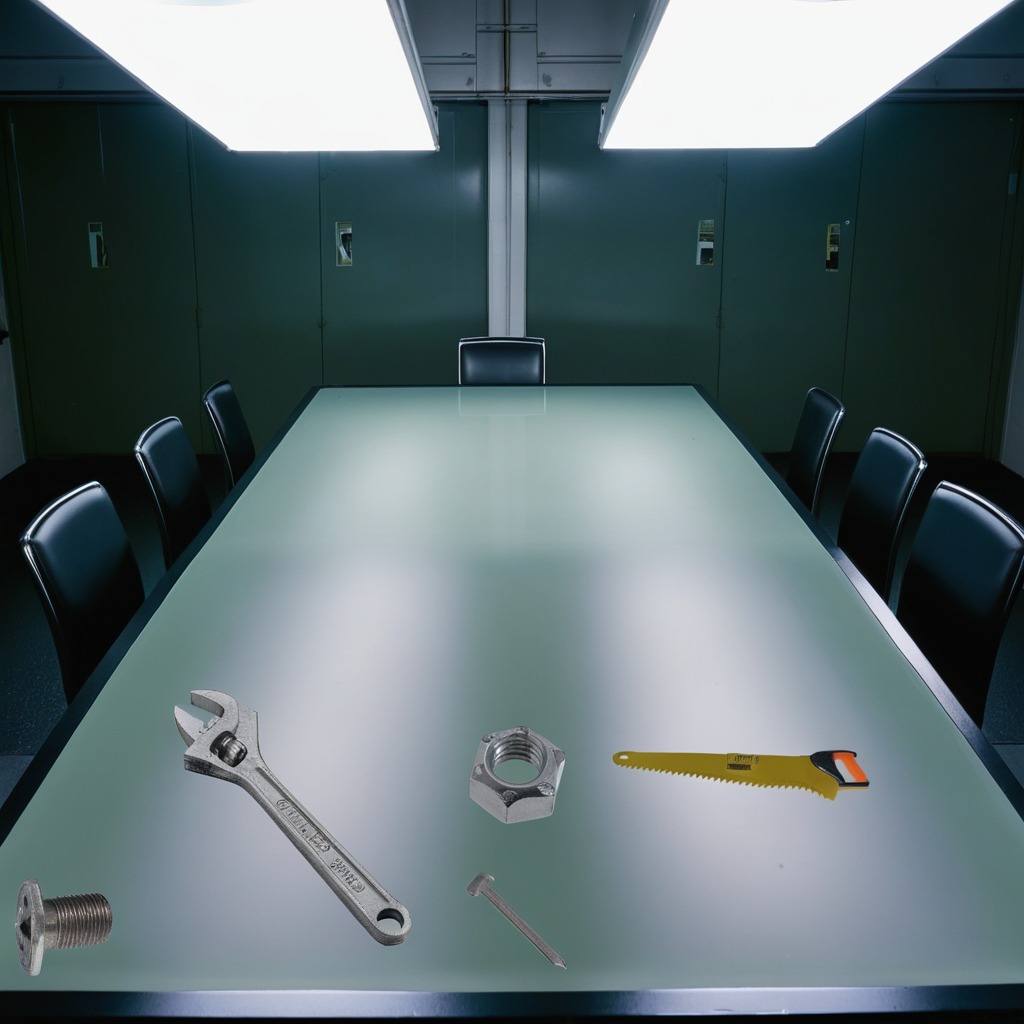
A metal machine screw, an iron nail, a handheld metal saw, a metal nut, and a wrench are lying on the table.